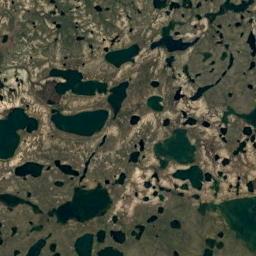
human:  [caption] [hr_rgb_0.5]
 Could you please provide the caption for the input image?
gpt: One third of this wetland is lake .

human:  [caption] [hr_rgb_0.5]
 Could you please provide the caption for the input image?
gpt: Brown trivial bare land in the river in a wetland .

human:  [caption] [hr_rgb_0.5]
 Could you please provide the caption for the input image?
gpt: Many waters of different sizes are surrounded by wetlands .

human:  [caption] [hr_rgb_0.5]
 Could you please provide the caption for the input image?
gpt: The wetland consists of bare land and water .

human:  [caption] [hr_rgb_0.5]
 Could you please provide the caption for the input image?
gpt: There are much bare land and some water areas on the wetland .